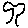
Label: tree